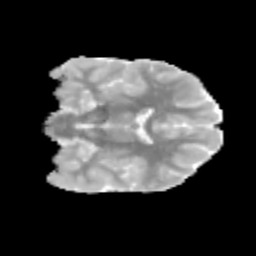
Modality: MD
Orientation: coronal
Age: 13
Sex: male
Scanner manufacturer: siemens
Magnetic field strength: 3 T
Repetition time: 3.8 s
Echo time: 0.07 s